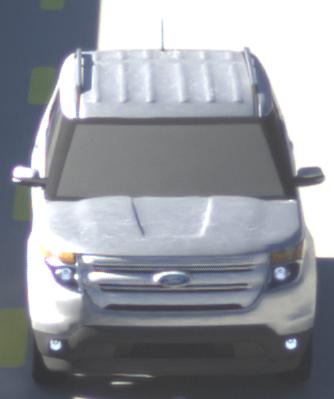
Make: Ford
Model: Explorer
Detailed model: Gen. 5
Model produced from: 2010
Model produced until: 2019
Doors: 5
Color: white
Road condition: dry road
Daytime: morning or afternoon
Contrast: high contrast